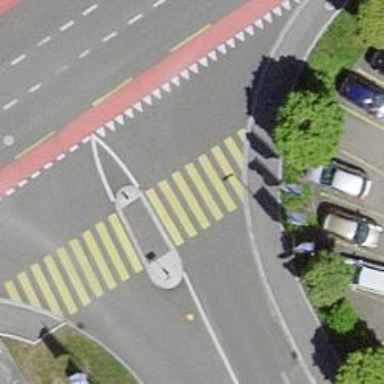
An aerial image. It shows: Uncontrolled zebra crossing with pedestrian island.